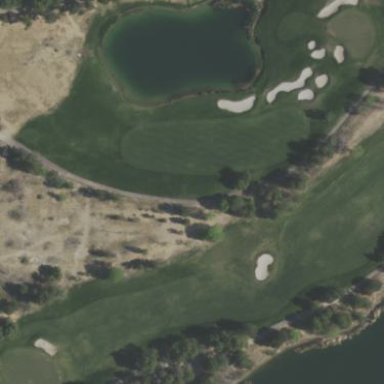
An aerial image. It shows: Area of rough grass used for golf.